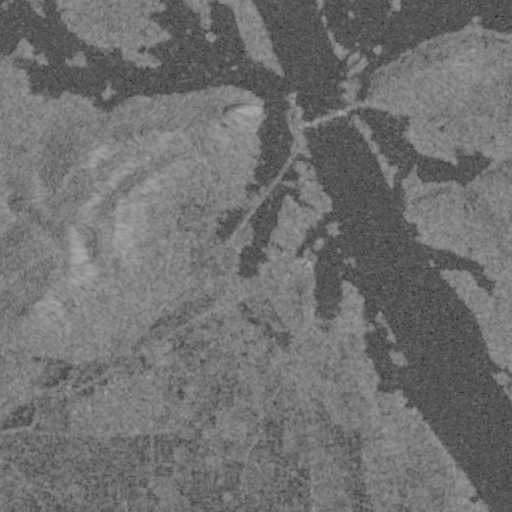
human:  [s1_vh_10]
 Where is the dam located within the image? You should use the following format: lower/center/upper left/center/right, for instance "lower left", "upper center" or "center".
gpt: The dam is located in the center right of the image.
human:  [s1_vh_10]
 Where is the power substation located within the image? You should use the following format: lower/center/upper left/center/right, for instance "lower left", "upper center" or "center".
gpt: The power substation is located in the lower left of the image.
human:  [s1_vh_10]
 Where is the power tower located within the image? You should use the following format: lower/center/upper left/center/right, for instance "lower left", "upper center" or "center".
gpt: The power tower is located in the lower left of the image.
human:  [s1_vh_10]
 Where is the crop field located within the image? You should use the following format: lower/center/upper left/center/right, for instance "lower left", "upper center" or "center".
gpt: There is no crop field in the image.

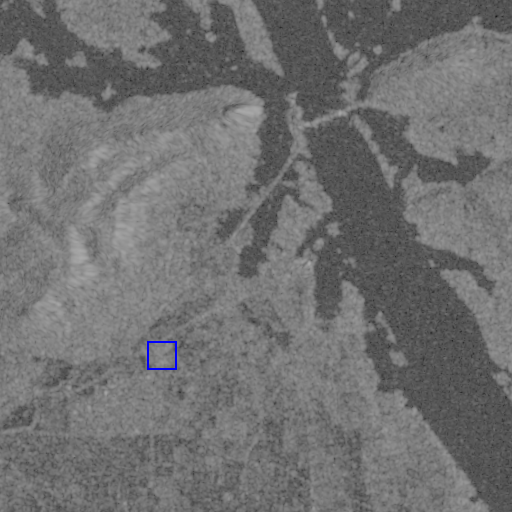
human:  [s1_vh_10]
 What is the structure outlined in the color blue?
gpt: The structure outlined in blue is a power substation.
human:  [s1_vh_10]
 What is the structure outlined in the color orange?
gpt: There is no orange outline.